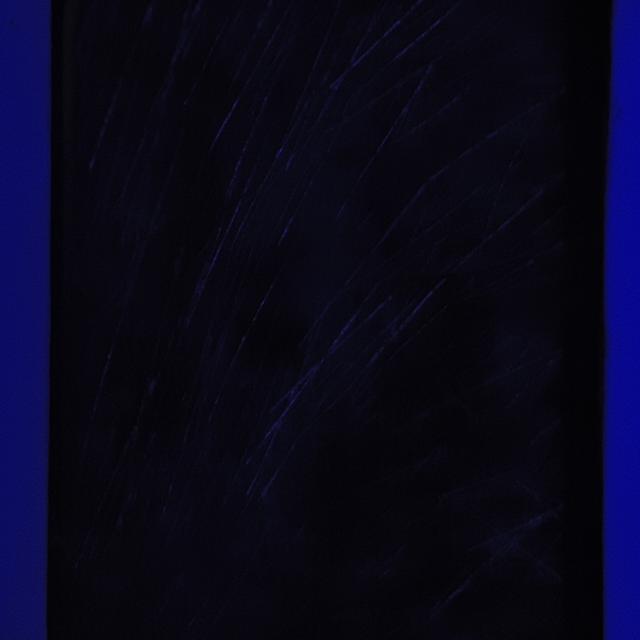
Canine fungal skin infection — characterized by alopecia, scaling, crusting, and circular lesions. Common agents include Malassezia and Candida species.